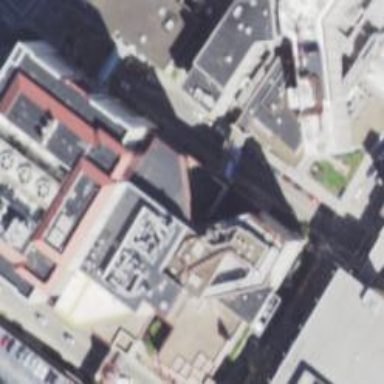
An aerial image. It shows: Hospital building.